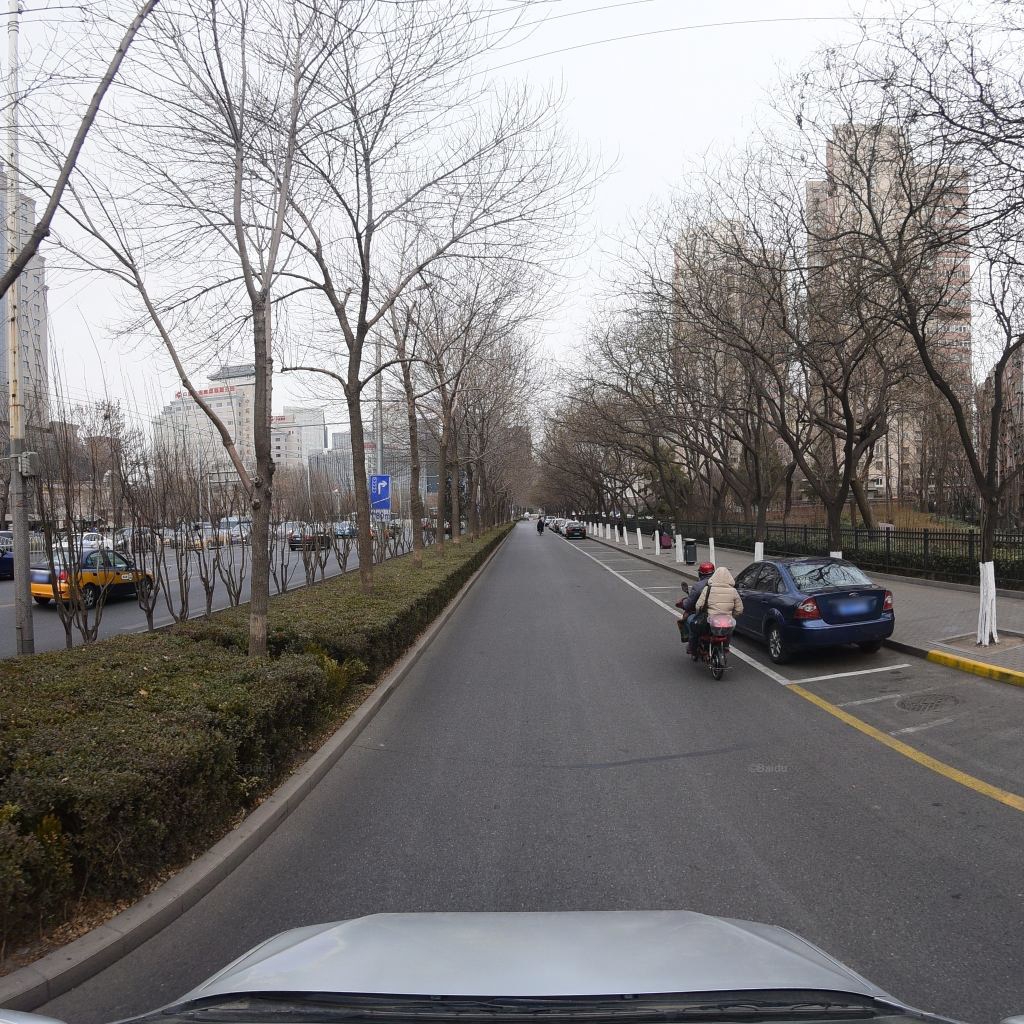
Region: Fengtai
Road damage annotations: transverse patch, manhole cover